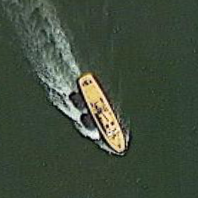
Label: Civil_yacht